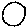
Label: circle